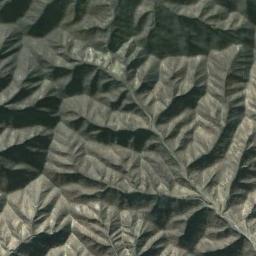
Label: mountain